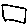
Label: square